Interaction volume radius: 10 \u00c5
Interaction volume height: 40 \u00c5
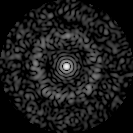
Disorder parameter: 0.8628